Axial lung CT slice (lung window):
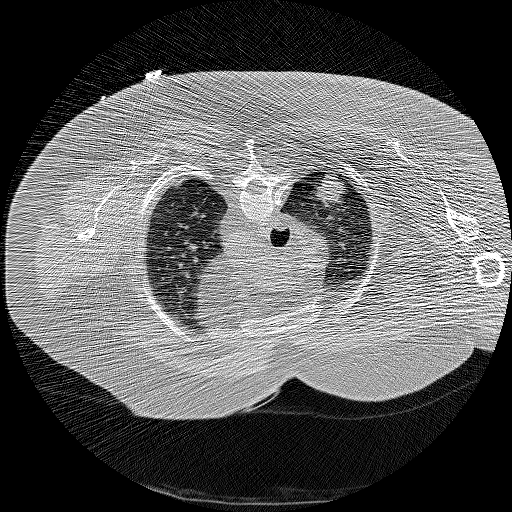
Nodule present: yes
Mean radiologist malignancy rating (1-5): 5